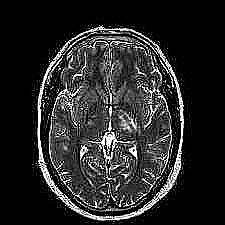
Label: notumor